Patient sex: M
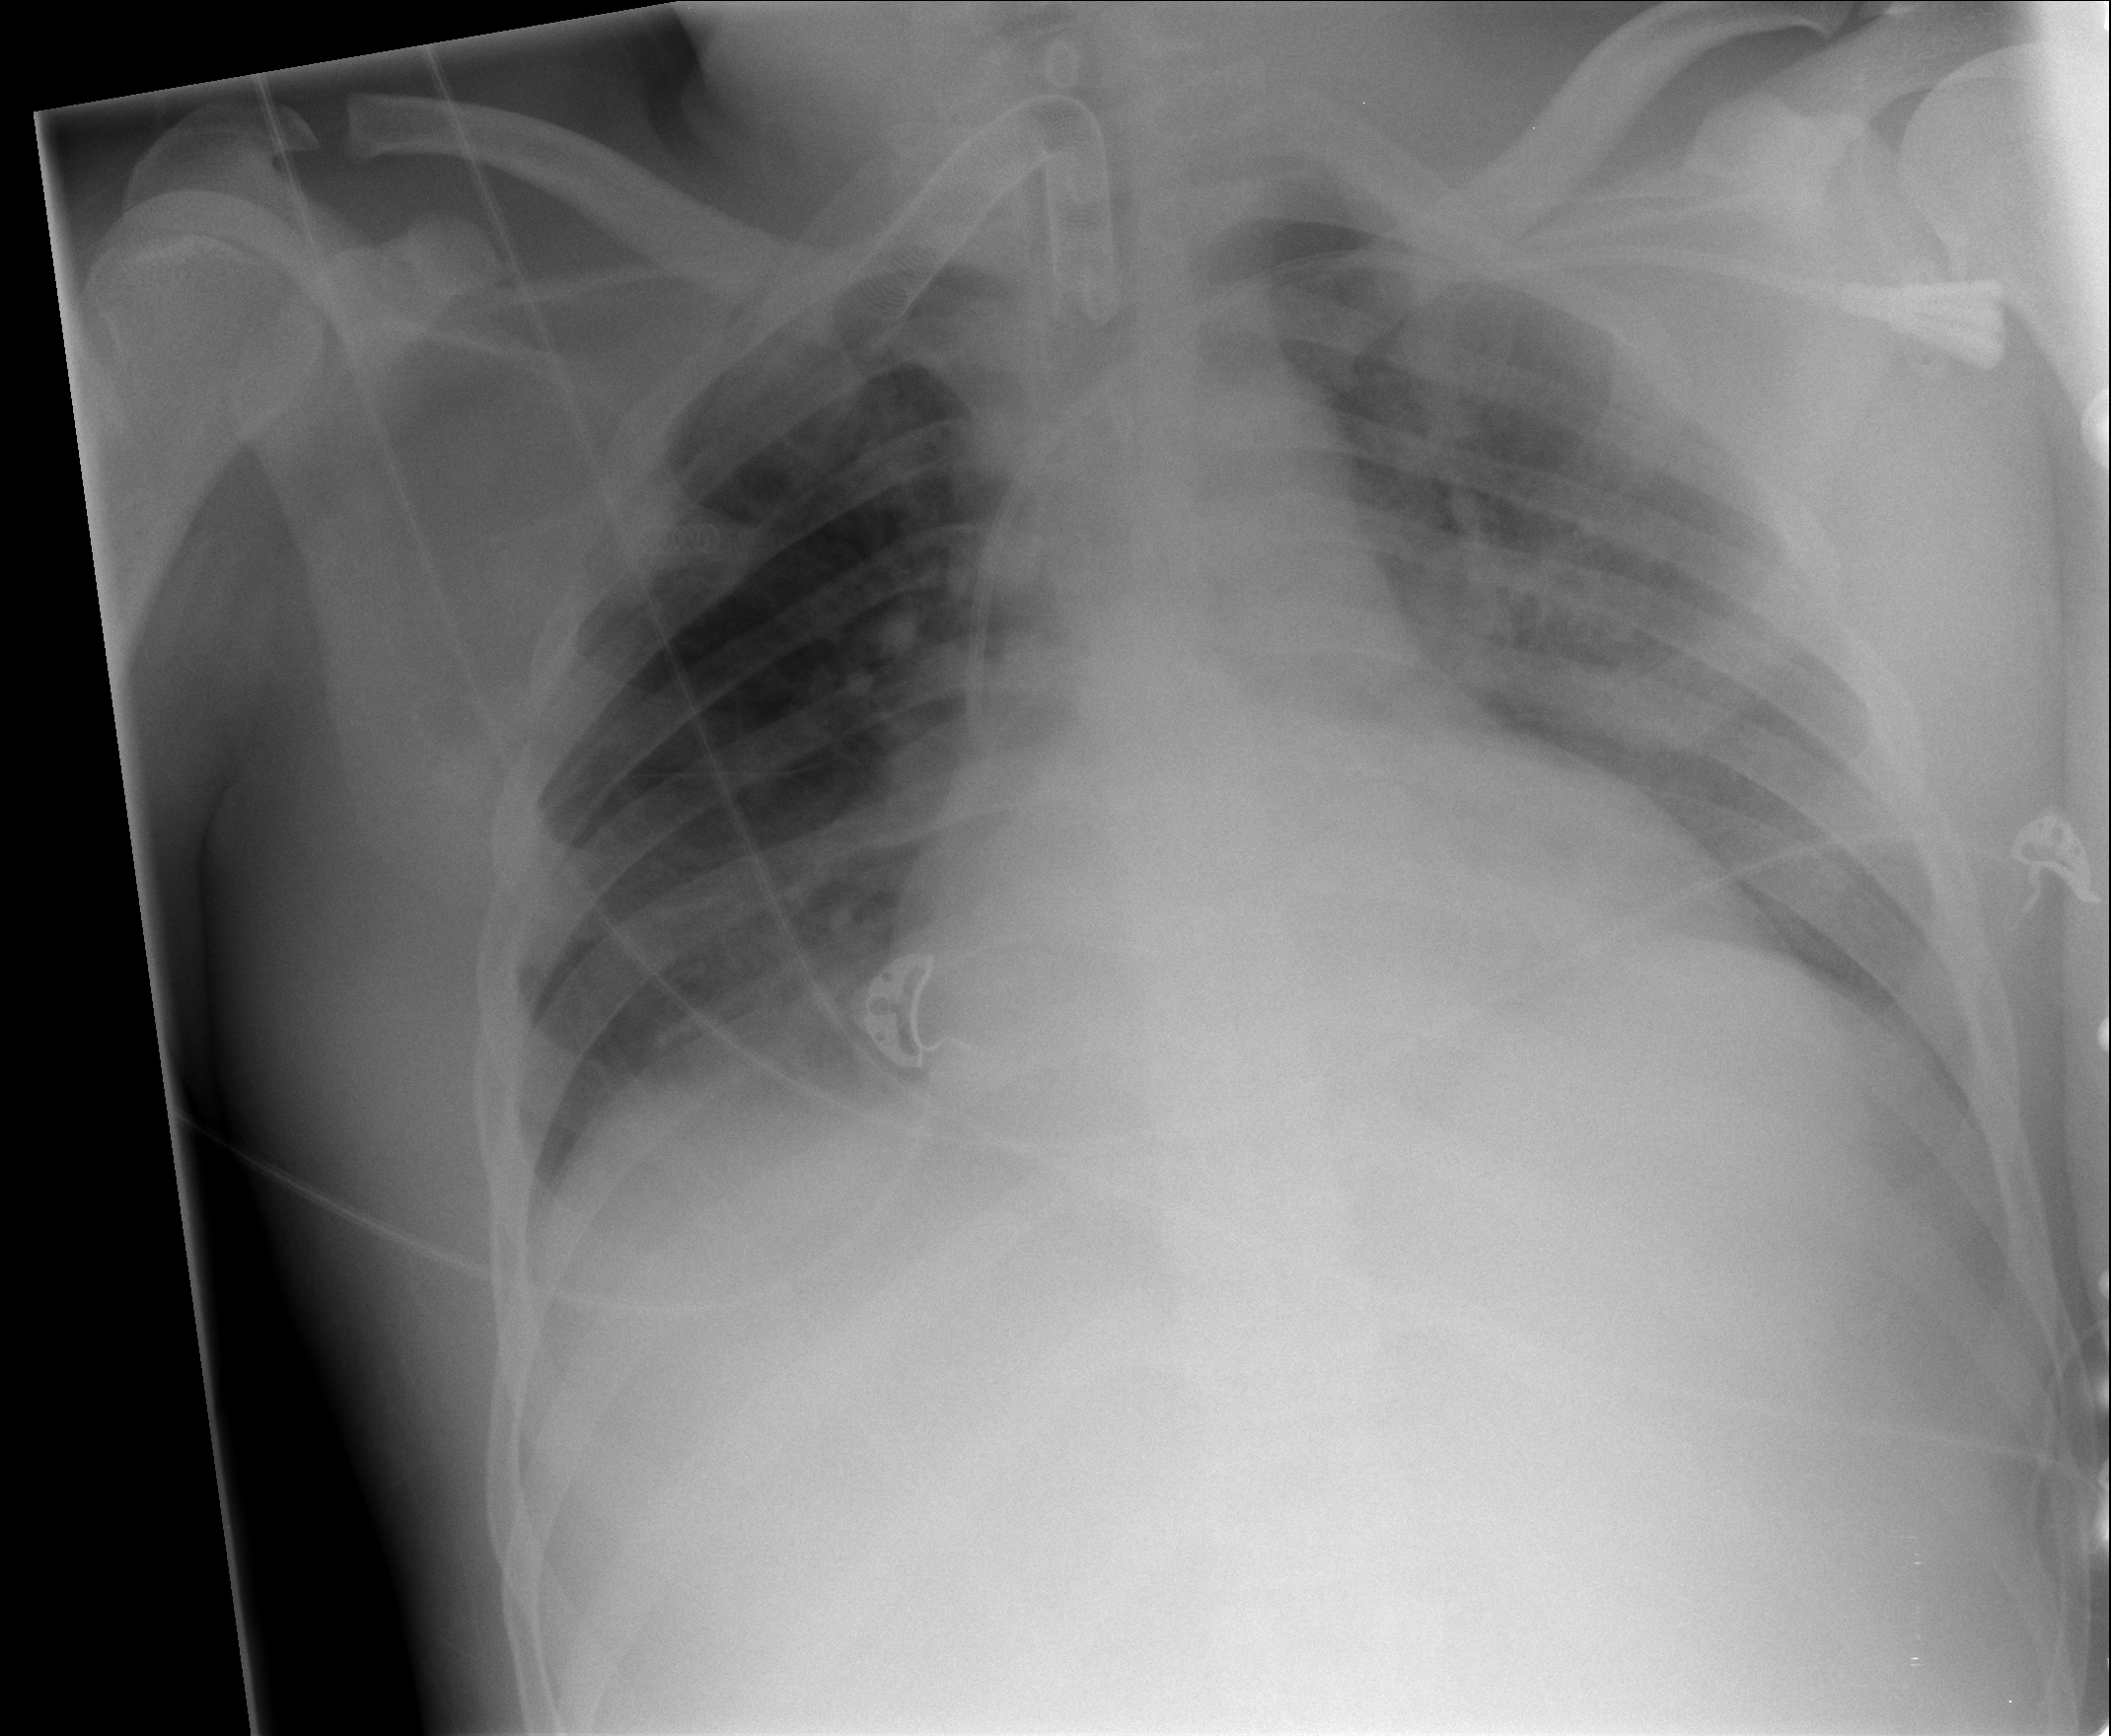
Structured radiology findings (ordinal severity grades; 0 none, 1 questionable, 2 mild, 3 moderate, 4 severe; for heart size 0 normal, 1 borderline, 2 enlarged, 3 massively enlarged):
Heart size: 2
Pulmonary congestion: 0
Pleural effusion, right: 0
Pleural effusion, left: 0
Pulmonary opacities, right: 0
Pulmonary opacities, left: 0
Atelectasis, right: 0
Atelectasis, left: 2